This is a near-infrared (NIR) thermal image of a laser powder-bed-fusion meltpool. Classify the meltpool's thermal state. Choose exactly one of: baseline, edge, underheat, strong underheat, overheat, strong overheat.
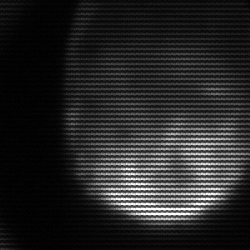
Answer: edge